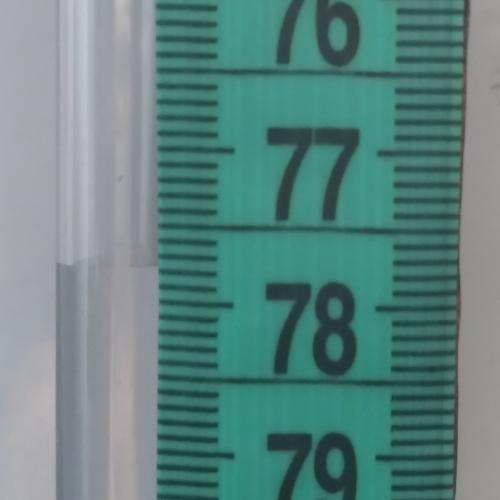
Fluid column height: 77.8 cm